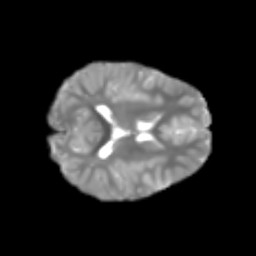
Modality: T2w
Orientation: axial
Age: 6
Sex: male
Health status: healthy